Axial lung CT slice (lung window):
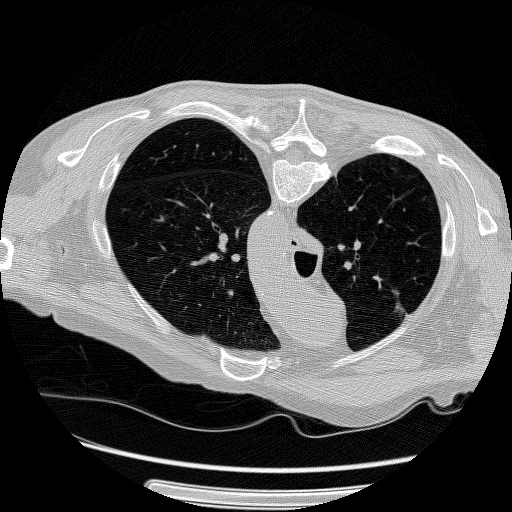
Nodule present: no